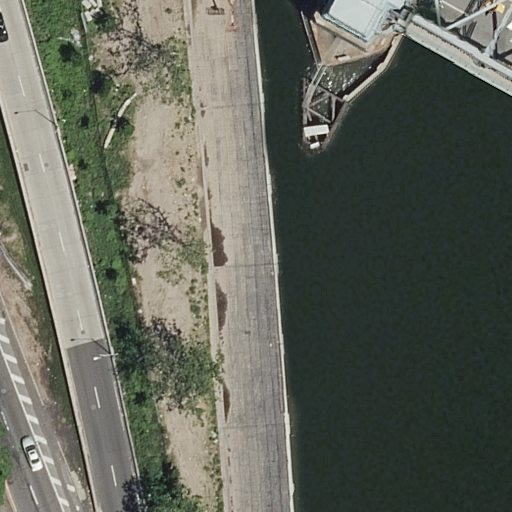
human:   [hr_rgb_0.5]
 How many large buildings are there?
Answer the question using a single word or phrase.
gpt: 0

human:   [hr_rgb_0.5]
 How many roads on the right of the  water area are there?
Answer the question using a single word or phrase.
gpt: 1

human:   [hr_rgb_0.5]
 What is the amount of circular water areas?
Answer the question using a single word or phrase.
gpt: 0

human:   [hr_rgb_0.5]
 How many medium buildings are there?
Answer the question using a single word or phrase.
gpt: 0

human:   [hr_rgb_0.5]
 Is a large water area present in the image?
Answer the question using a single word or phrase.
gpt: yes

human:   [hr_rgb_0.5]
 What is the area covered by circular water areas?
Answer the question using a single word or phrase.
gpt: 0m2

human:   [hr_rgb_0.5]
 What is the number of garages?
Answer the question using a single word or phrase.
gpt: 0

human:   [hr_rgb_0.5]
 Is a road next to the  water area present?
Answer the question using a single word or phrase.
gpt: yes

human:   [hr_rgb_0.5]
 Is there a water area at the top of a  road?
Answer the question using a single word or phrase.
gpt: no

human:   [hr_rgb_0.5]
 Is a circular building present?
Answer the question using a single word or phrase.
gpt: no

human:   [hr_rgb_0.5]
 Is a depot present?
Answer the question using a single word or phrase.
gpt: no

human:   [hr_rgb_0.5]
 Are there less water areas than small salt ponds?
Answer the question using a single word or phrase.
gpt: no

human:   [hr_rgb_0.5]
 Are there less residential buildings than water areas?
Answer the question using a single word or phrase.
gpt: yes

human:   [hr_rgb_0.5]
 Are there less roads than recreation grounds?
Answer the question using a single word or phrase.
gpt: no

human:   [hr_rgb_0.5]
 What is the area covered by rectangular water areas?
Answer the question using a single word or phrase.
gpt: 0m2

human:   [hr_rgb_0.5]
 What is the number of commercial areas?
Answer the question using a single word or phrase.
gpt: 0

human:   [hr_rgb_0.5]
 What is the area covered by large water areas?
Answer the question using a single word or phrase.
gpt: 5234m2

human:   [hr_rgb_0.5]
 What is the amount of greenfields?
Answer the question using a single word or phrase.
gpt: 0

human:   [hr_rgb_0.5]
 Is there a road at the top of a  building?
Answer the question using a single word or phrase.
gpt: no

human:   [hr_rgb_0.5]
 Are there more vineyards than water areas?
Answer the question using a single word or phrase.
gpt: no

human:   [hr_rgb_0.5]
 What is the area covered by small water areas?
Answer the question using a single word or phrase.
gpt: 0m2

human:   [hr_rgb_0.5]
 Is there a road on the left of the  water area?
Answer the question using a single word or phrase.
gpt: yes

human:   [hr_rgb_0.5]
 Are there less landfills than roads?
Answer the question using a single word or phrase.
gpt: yes

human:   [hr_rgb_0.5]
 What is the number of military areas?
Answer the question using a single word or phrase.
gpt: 0

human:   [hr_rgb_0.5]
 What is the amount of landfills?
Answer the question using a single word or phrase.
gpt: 0

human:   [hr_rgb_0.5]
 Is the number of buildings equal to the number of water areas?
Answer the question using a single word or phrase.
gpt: no

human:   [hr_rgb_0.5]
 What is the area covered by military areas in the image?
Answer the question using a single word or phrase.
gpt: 0m2

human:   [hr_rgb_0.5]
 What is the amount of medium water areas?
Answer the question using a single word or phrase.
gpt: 0

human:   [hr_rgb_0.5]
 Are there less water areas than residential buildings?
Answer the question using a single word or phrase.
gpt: no

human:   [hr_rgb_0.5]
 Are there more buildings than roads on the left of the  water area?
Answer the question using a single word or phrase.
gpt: no

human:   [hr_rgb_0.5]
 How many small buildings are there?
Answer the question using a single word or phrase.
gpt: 0

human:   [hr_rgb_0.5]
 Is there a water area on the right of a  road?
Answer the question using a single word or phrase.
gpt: yes

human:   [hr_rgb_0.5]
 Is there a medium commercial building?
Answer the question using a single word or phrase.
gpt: no

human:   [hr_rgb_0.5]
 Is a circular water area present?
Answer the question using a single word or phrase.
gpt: no

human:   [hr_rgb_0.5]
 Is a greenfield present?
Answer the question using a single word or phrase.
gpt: no

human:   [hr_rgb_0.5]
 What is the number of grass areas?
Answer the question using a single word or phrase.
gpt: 0